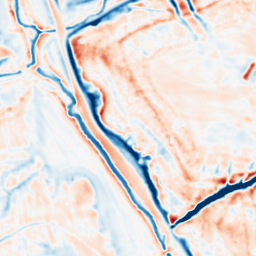
Category: multiscale
Decomposition family: dog
Decomposition parameters: sigma_low: 1
sigma_high: 5
Upsampling method: edge_directed
Upsampling parameters: scale: 4
Upsampling scale: 4